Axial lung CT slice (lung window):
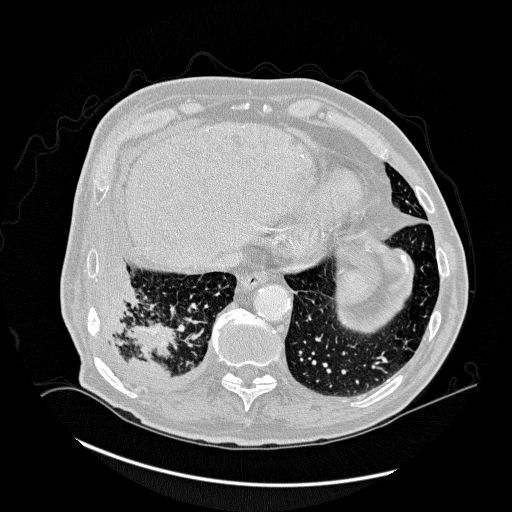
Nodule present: no